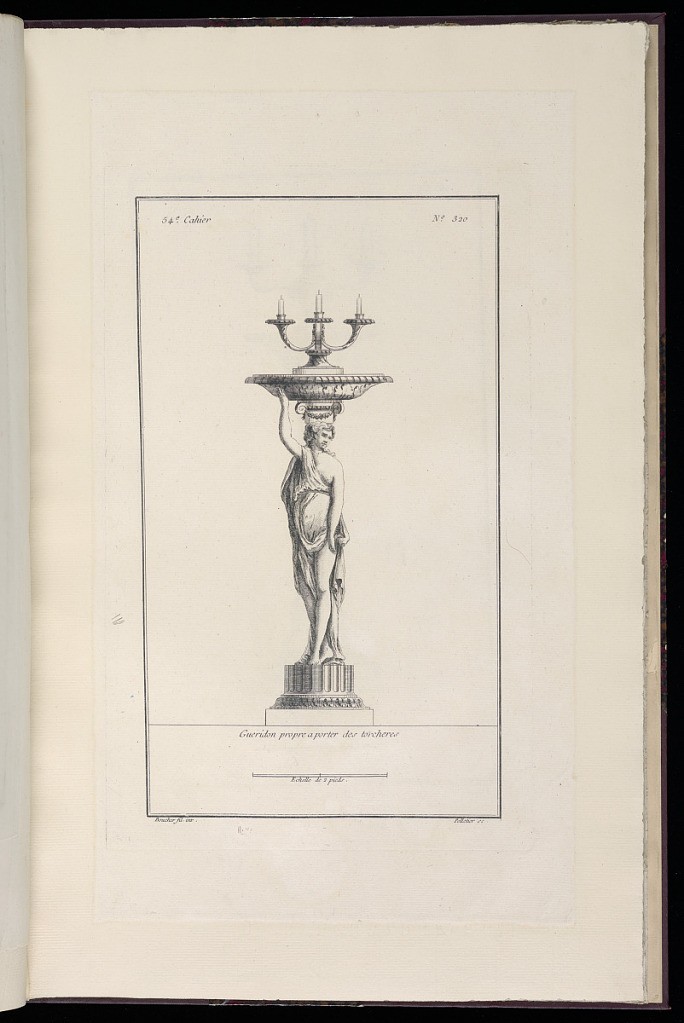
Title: Guéridon propre à porter des torchères
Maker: Juste-François Boucher, French, 1736 – 1782
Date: ca. 1775
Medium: Engraving on off white laid paper
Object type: Print
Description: Design for a pedestal for a two-arm candelabra, decorated with ornament motifs including a standing, draped classical female figure, fluting, an ionic capital, acanthus leaves, and garland. The plate is signed.